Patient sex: M
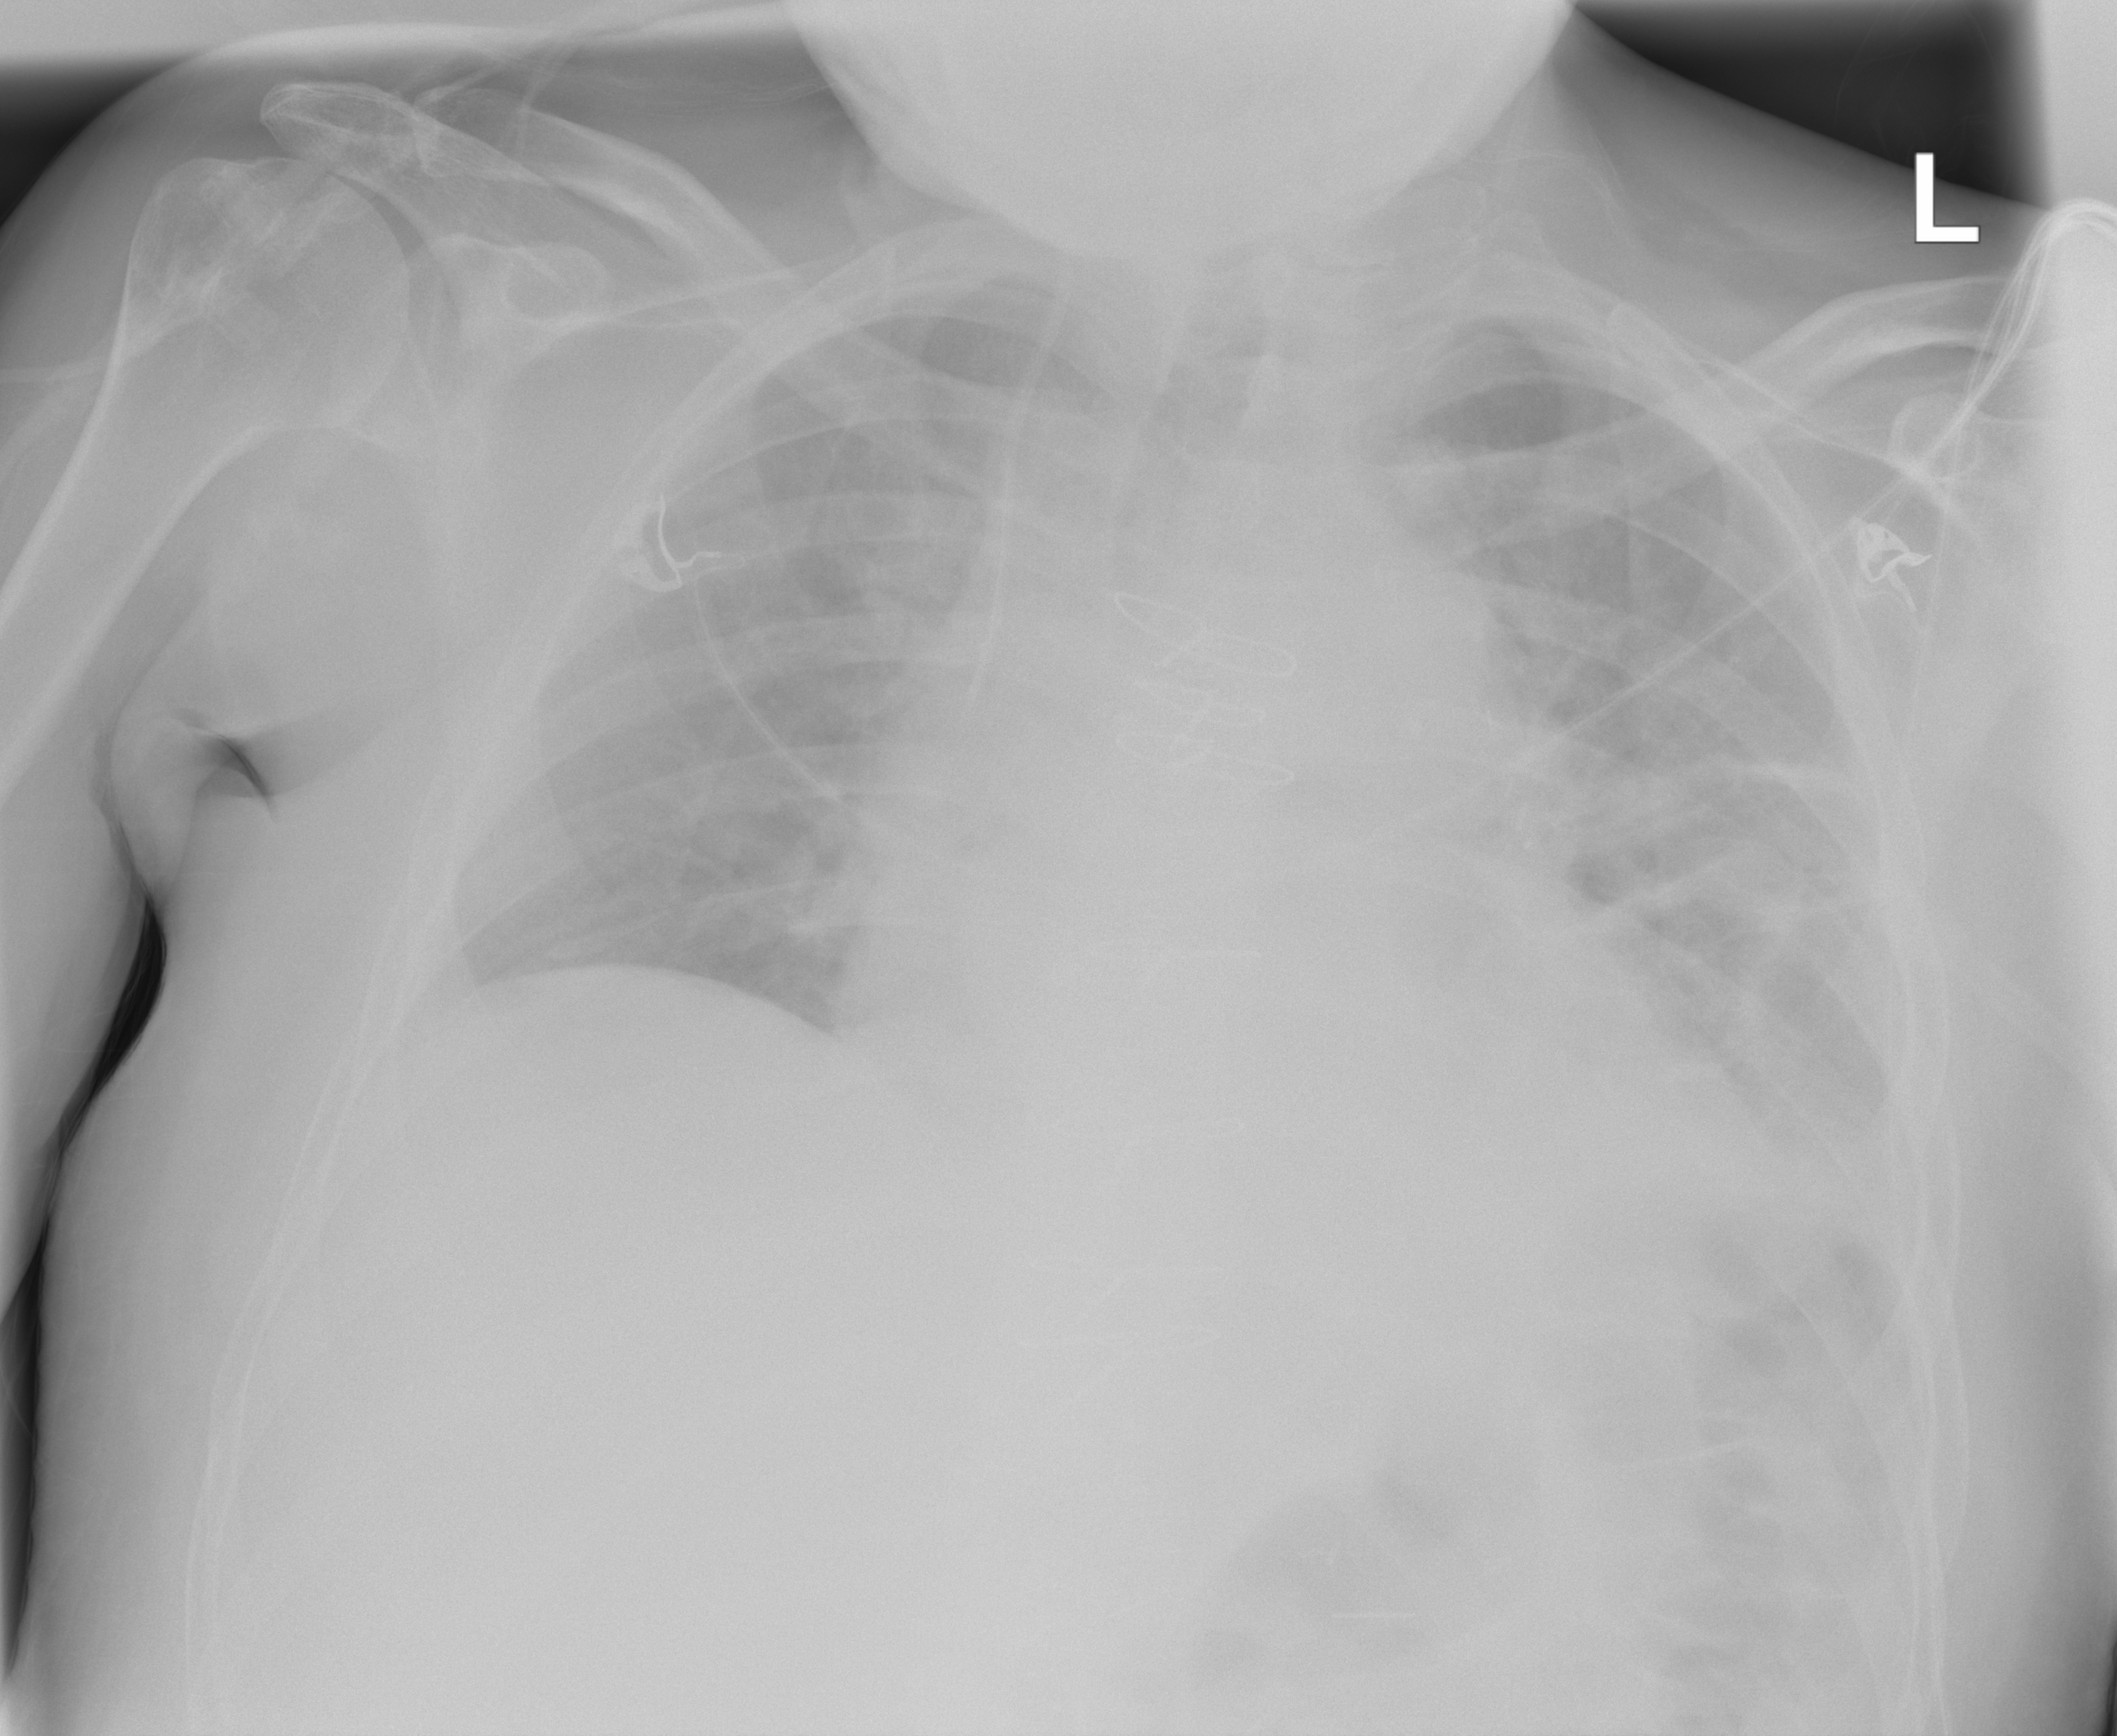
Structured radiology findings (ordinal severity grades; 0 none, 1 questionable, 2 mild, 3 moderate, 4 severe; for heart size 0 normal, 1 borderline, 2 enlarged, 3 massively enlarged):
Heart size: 2
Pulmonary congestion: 2
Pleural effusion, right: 2
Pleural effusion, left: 2
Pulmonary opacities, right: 0
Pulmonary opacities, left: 1
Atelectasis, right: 2
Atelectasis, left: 2